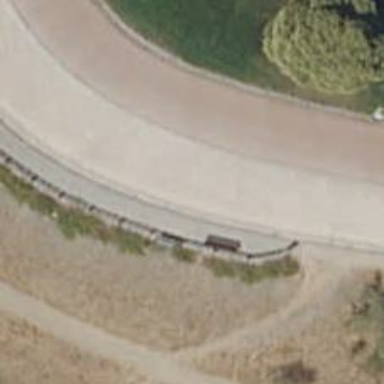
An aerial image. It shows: Brown bench.